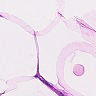
Metastatic tissue present: no